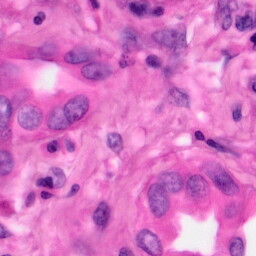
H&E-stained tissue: Pancreatic